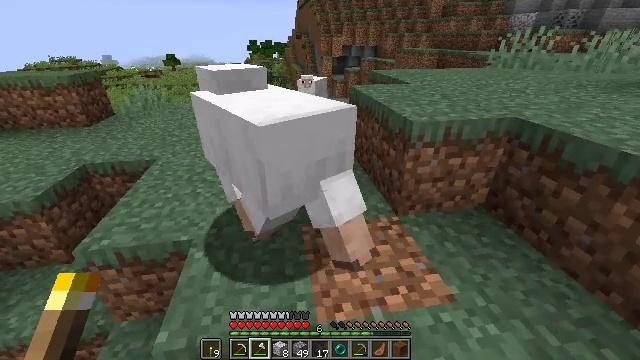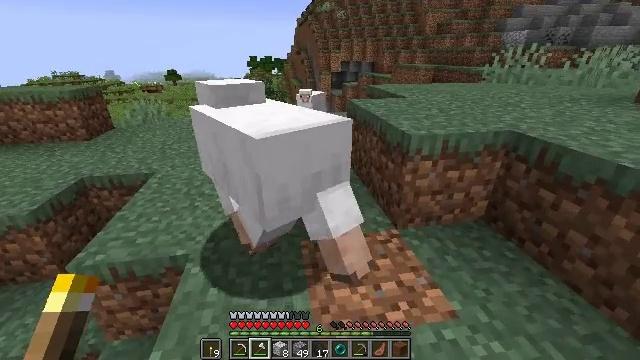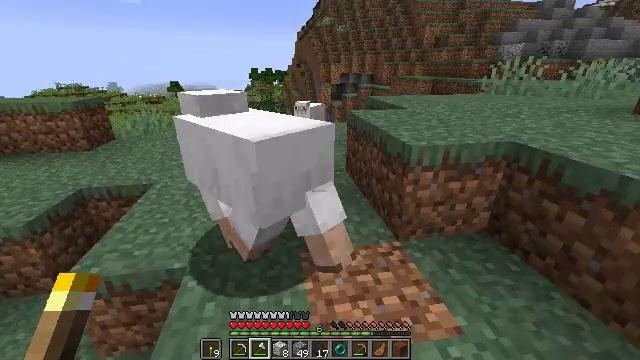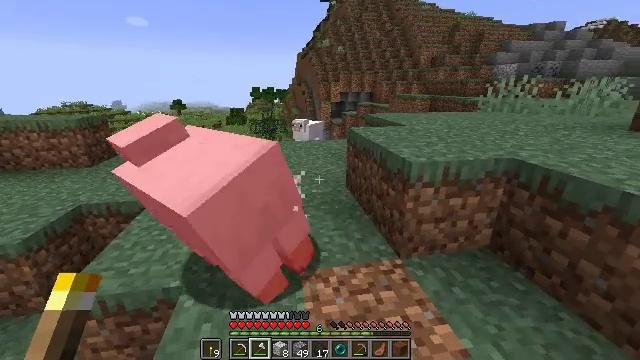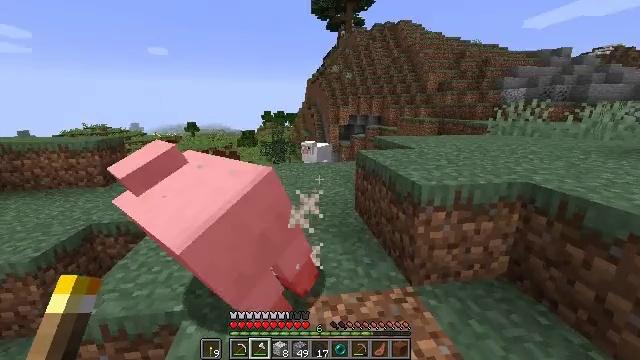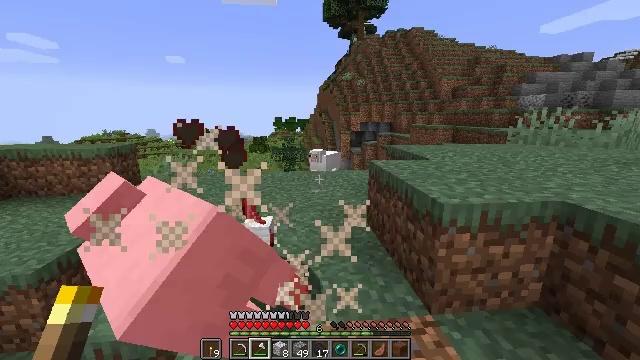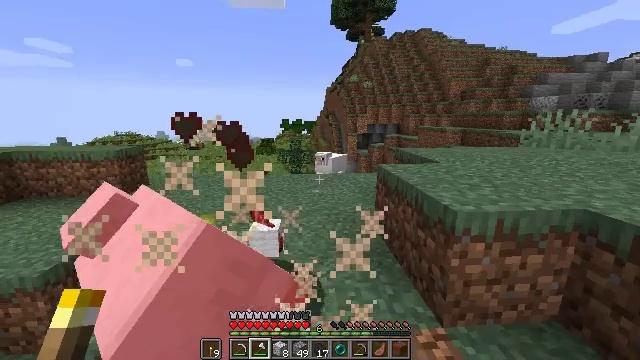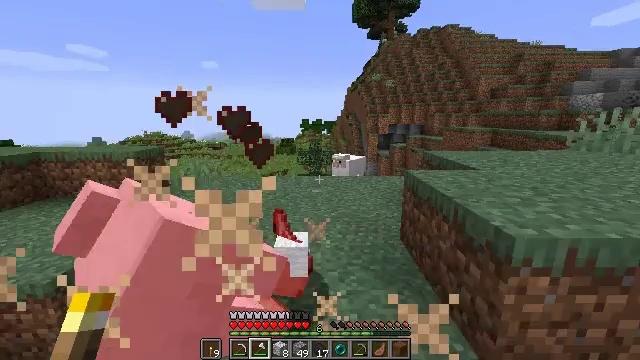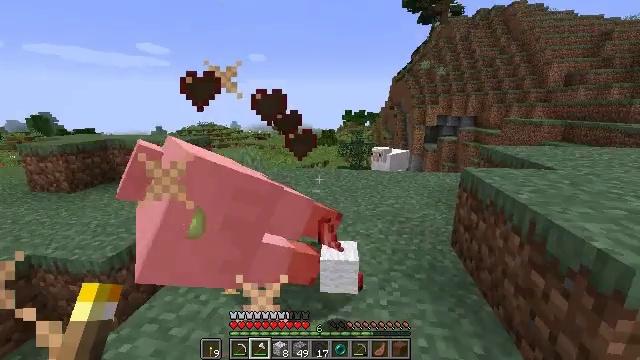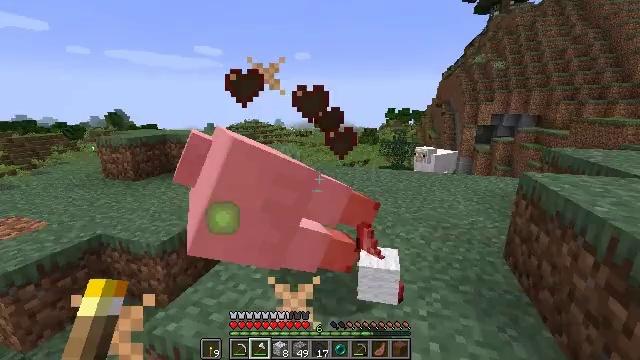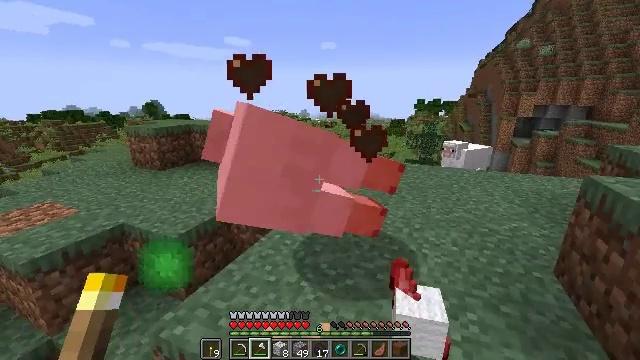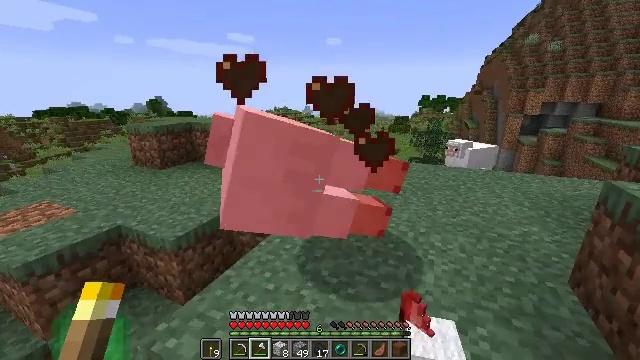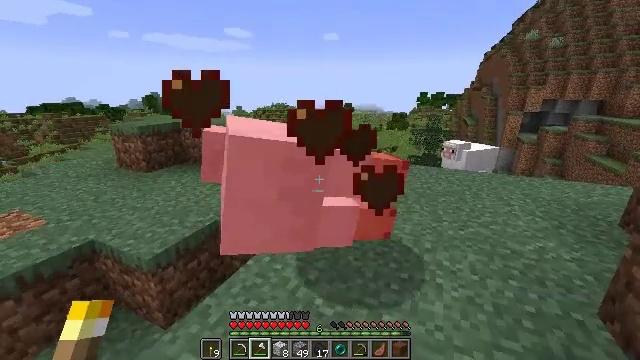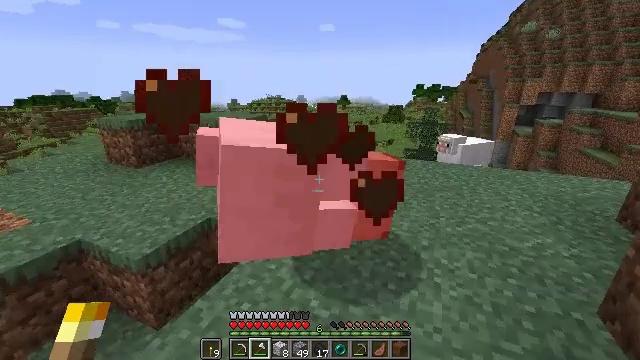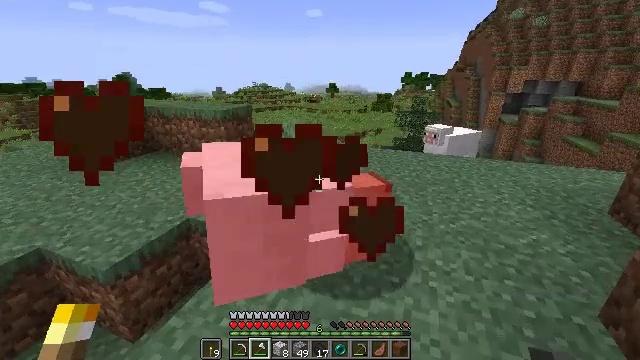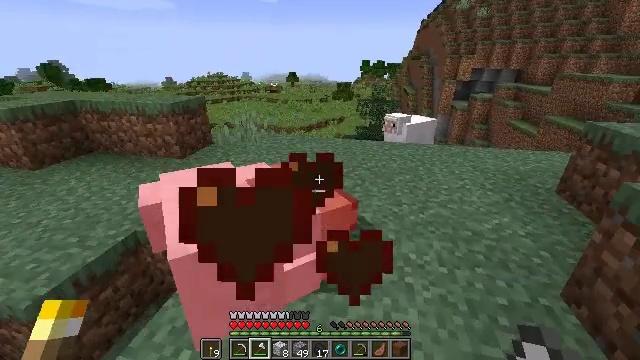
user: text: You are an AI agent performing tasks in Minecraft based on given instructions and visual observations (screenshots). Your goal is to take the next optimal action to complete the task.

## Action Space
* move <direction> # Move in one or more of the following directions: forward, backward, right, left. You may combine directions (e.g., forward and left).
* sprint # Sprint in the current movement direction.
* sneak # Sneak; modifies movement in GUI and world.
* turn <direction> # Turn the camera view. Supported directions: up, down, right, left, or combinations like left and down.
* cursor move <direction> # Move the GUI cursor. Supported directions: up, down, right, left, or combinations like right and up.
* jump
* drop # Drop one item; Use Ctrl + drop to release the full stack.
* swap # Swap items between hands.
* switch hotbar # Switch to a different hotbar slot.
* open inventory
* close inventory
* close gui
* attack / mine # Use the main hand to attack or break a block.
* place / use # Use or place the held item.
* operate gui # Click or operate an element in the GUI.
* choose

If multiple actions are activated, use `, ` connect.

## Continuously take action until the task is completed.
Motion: motion action
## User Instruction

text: Hunt a sheep.
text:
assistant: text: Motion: turn up
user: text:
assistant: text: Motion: turn up
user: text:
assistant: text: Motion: turn up
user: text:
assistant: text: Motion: move forward, turn left and up
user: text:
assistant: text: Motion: move forward, turn left and up
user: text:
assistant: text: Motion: move forward, turn left
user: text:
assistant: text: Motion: move forward, turn left
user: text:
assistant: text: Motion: move forward, turn left and down
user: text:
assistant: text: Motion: move forward, turn left
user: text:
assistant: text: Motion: move forward, turn left and down
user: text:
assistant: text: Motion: move forward
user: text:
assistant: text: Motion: move forward
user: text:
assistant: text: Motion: move forward, turn down
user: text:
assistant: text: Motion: move forward, turn right and down
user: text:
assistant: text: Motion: move forward and move left, turn right and down
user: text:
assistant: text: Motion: move forward and move left, turn right and down
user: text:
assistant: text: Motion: move forward, turn right and down
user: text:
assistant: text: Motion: move forward, turn right
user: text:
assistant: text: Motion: move forward
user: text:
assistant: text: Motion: move forward
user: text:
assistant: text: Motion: move forward
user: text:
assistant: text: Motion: move forward, turn left
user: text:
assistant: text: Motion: move forward, turn left
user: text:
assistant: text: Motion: move forward
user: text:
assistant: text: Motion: move forward
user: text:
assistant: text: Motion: move forward, turn left
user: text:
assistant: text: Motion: move forward, turn left
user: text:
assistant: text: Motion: move forward, turn left
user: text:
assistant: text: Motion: move forward
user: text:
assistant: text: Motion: move forward, turn left and down